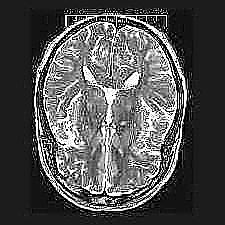
Label: notumor